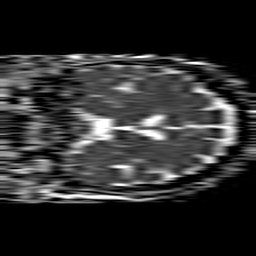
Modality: ADC
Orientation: coronal
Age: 72
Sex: female
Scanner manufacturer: philips
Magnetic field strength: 1.5 T
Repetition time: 4.6 s
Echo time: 0.08517 s